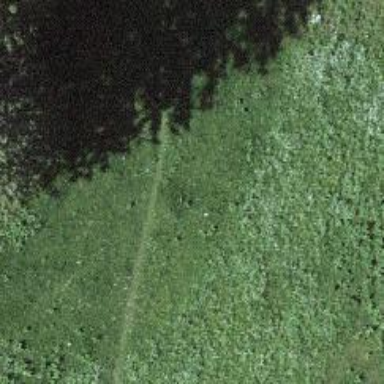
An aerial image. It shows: Path.